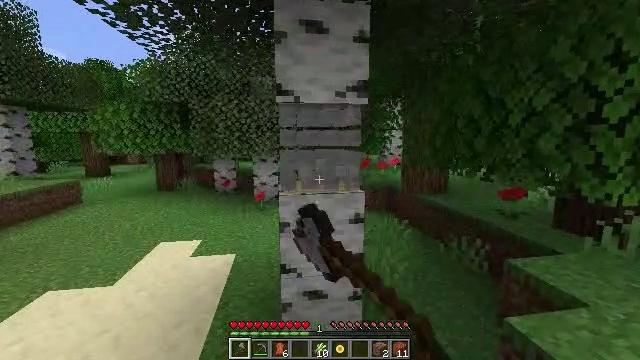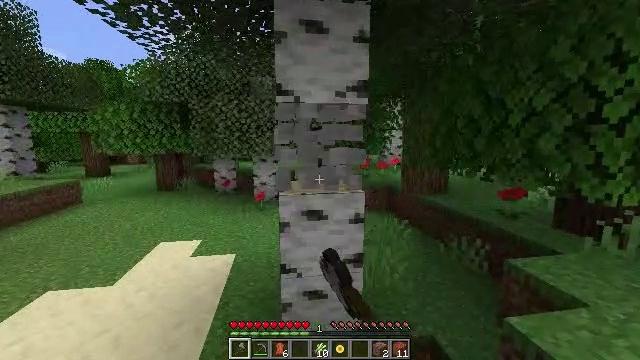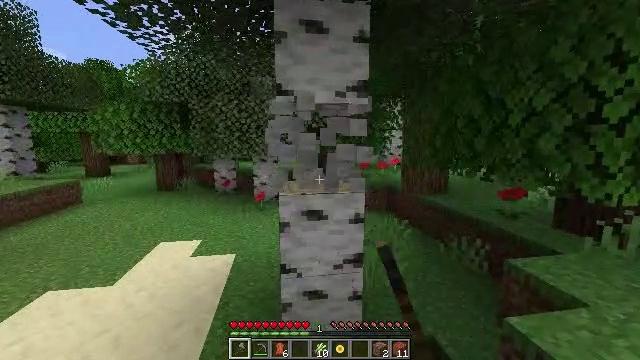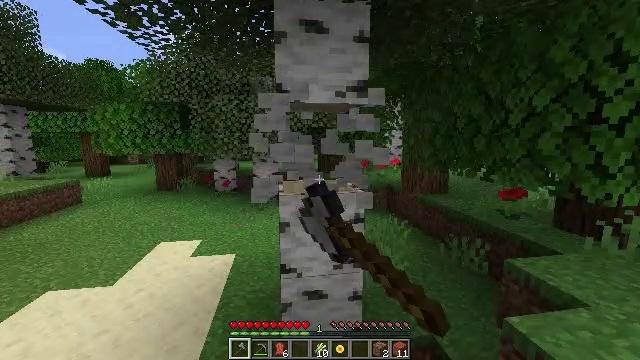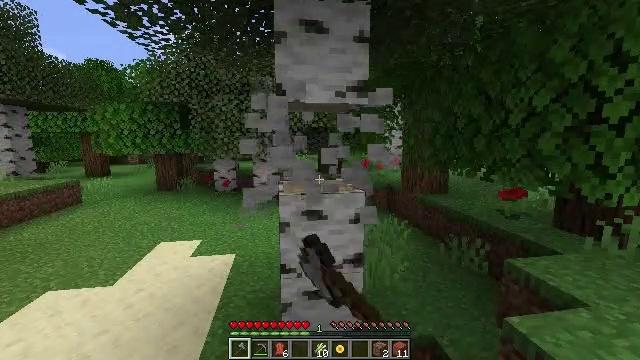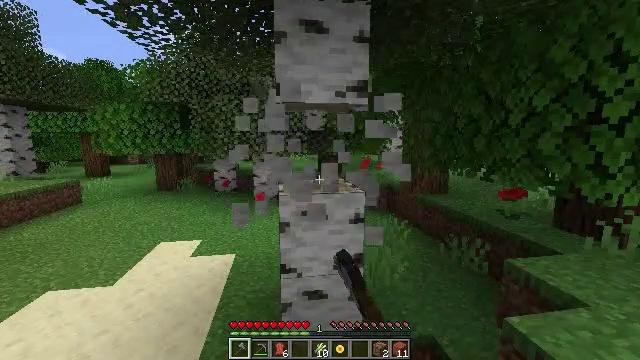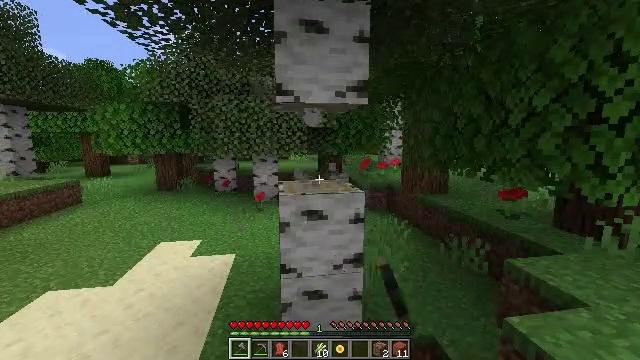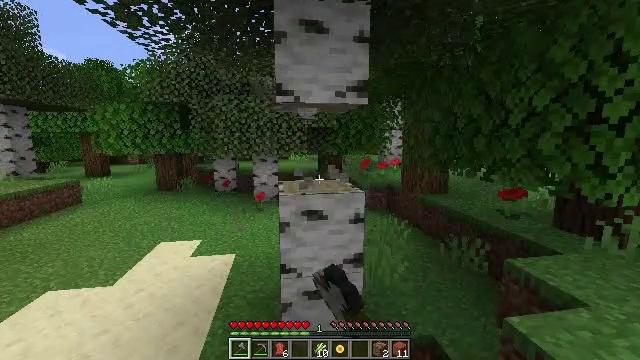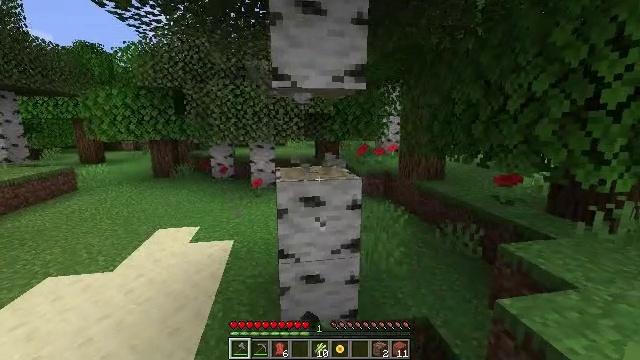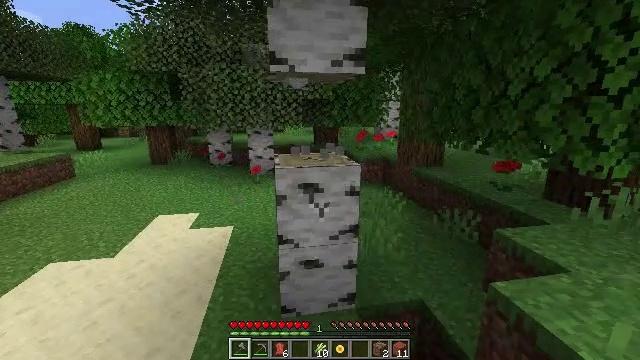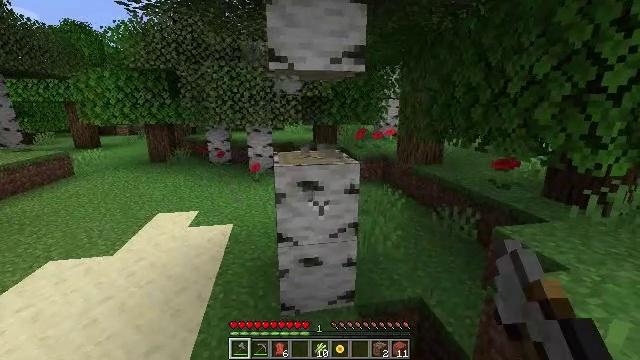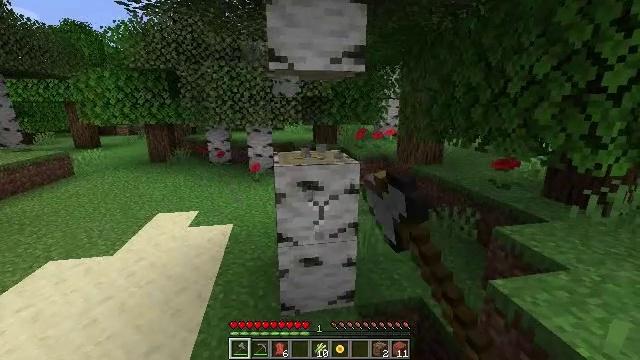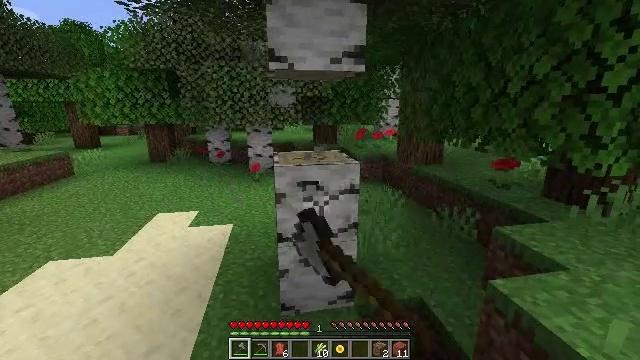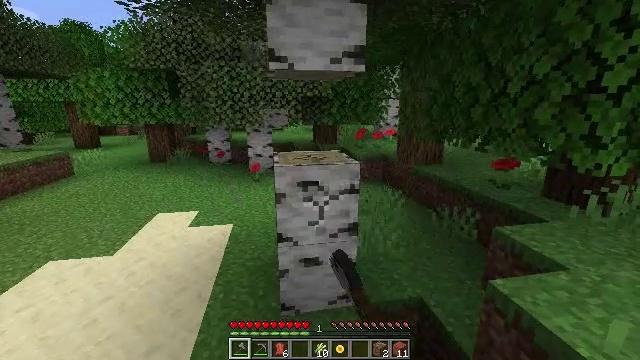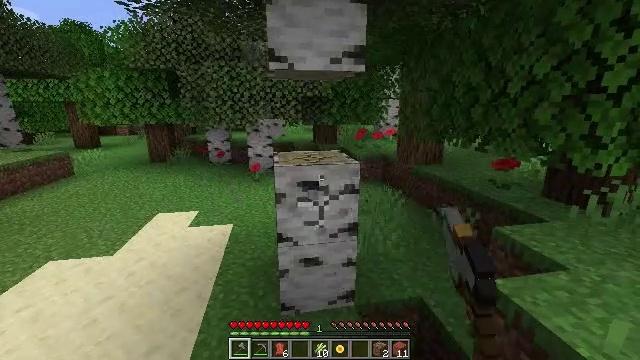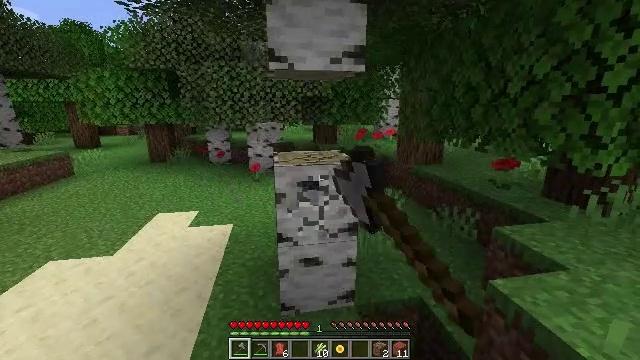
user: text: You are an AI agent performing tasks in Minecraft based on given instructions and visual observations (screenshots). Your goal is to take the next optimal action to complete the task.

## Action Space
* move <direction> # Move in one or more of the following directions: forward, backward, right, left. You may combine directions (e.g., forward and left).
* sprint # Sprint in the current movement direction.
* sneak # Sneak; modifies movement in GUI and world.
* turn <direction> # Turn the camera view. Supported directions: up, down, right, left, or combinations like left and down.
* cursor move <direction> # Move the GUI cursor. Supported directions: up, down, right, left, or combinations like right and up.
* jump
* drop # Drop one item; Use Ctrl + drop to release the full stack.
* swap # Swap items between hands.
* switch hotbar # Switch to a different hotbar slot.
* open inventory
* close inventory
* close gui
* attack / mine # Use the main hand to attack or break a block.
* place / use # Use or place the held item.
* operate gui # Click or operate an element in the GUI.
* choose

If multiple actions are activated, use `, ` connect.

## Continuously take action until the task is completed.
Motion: motion action
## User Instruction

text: Harvest birch logs from birch trees.
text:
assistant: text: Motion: attack / mine
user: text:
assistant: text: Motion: attack / mine
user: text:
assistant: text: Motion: attack / mine
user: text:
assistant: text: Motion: attack / mine
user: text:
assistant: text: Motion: attack / mine
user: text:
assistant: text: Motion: attack / mine
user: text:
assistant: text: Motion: attack / mine
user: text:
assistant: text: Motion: turn down, attack / mine
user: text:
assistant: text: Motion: turn down, attack / mine
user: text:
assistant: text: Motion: attack / mine
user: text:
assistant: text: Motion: attack / mine
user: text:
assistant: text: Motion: attack / mine
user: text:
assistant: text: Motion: attack / mine
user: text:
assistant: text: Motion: attack / mine
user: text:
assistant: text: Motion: attack / mine
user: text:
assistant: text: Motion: attack / mine
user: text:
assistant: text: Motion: attack / mine
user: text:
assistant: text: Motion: attack / mine
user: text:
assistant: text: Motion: attack / mine
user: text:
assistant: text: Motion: attack / mine
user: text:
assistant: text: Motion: attack / mine
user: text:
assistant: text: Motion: attack / mine
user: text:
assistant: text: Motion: attack / mine
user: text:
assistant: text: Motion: attack / mine
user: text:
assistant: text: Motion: attack / mine
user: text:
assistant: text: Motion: attack / mine
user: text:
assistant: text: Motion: attack / mine
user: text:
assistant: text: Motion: attack / mine
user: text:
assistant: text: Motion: turn down, attack / mine
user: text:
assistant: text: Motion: turn right and down, attack / mine